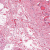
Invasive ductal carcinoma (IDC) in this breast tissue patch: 0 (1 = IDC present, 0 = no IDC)